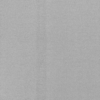
Label: dusty